Математический маятник находится на экваторе Земли. Обозначим период его колебаний в полдень $T_1$, а в полночь — $T_2$.
Найдите относительную разность этих периодов $\varepsilon=\cfrac{T_2-T_1}{T_1 }$. Используйте следующие приближения и численные значения: Земля является идеальным шаром радиуса $r_1=6.4\cdot {10}^3~\text{км}$; орбита Земли является окружностью радиуса $r_2=1,5\cdot {10}^8\ \text{rv}$ с центром, находящимся в центре Солнца; ось вращения Земли перпендикулярна плоскости земной орбиты; влиянием Луны и планет пренебречь; ускорение свободного падения па полюсе Земли $g_0=9,8\ \text{м/с}^2$; период обращения Земли вокруг своей оси составляет 1 сутки; период обращения Земли вокруг Солнца равен 1 году.
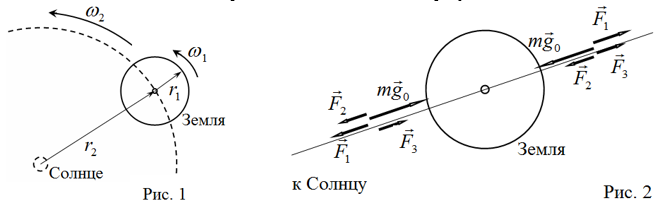
Решение: Период колебаний математического маятника определяется по формуле \begin{equation} T=2\pi \sqrt{\frac{l}{g}}, \end{equation} где $g$ — ускорение свободного падения в данный момент времени суток. Различие в периодах колебаний маятника в полдень и полночь обусловлено влиянием Солнца: гравитационным притяжением и центробежной силой, обусловленной движением Земли вокруг Солнца. Используя формулу для периода колебаний маятника, относительное изменение периода можно представить в виде: \begin{equation} \varepsilon =\frac{T_2-T_1}{T_1}=\sqrt{\frac{g_1}{g_2}}-1, \end{equation} где $g_1,g_2$ — ускорения свободного падения в полдень и полночь, соответственно. Направления вращения Земли вокруг собственной оси и вокруг Солнца совпадают, как показано на рисунке 1. Направления действия гравитационных и центробежных сил в полдень и полночь оказываются различными, как показано на рисунке 2.  На рисунке 2: $mg_0$ — сила гравитационного притяжения к Земле; $F_1$ — центробежная сила, обусловленная вращением Земли вокруг собственной оси; $F_2$ — сила гравитационного притяжения к Солнцу; $F_3$ — центробежная сила, обусловленная движением Земли вокруг Солнца. Тогда ускорения свободного падения с учетом влияния Солнца будет определяться выражениями: В полдень: \begin{equation} g_1=g_0-{\omega }^2_1r_1-G\frac{M}{{\left(r_2-r_1\right)}^2}+{\omega }^2_2r_2. \end{equation} В полночь: \begin{equation} g_2=g_0-{\omega }^2_1r_1+G\frac{M}{{\left(r_2+r_1\right)}^2}-{\omega }^2_2r_2. \end{equation} В этих формулах $M$ — масса Солнца, $G$ — гравитационная постоянная. Для упрощения полученных выражений используем уравнение, описывающее движение Земли вокруг Солнца: \begin{equation} G\frac{M}{r^2_2}={\omega }^2_2r_2. \end{equation} С учетом этого соотношения, разность ускорений представляется в виде \begin{equation} \Delta g=g_1-g_2={\omega }^2_2r_2\left(2-{\left(1-\frac{r_1}{r_2}\right)}^{-2}-{\left(1+\frac{r_1}{r_2}\right)}^{-2}\right). \end{equation} Заметим, что в данном случае для того, чтобы получить не нулевой результат в разложении степенных функций, необходимо учитывать и квадратичное слагаемое (т.е. $\left(1+x\right)^{-2} \approx 1-2x+3x^{2} $): \begin{equation} \Delta g={-6\omega }^2_2r_2{\left(\frac{r_1}{r_2}\right)}^2. \end{equation} Таким образом, относительное изменение периода колебаний, обусловленное влиянием Солнца, оказывается равным \begin{equation} \varepsilon \approx \frac{\Delta g}{2g_2}\approx \frac{\Delta g}{2g_0}, \end{equation} откуда получаем окончательный ответ
Ответ: $ \varepsilon =-3\cfrac{{\omega }^2_2r_2}{g_0}{\left(\cfrac{r_1}{r_2}\right)}^2\approx -3,3\cdot {10}^{-12}. $
Темы:
T, Механика, Гравитация, Колебания, Жаутыковские, 2020